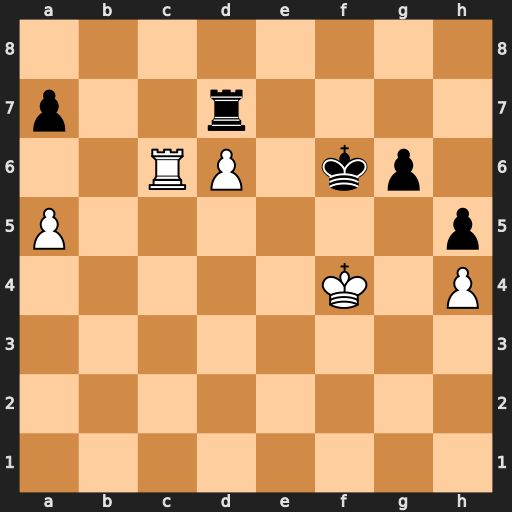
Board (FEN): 8/p2r4/2RP1kp1/P6p/5K1P/8/8/8
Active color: w
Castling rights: -
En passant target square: -
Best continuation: a6 Ke6 Kg5